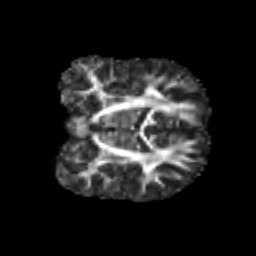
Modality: FA
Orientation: coronal
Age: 6
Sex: male
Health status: healthy